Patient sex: M
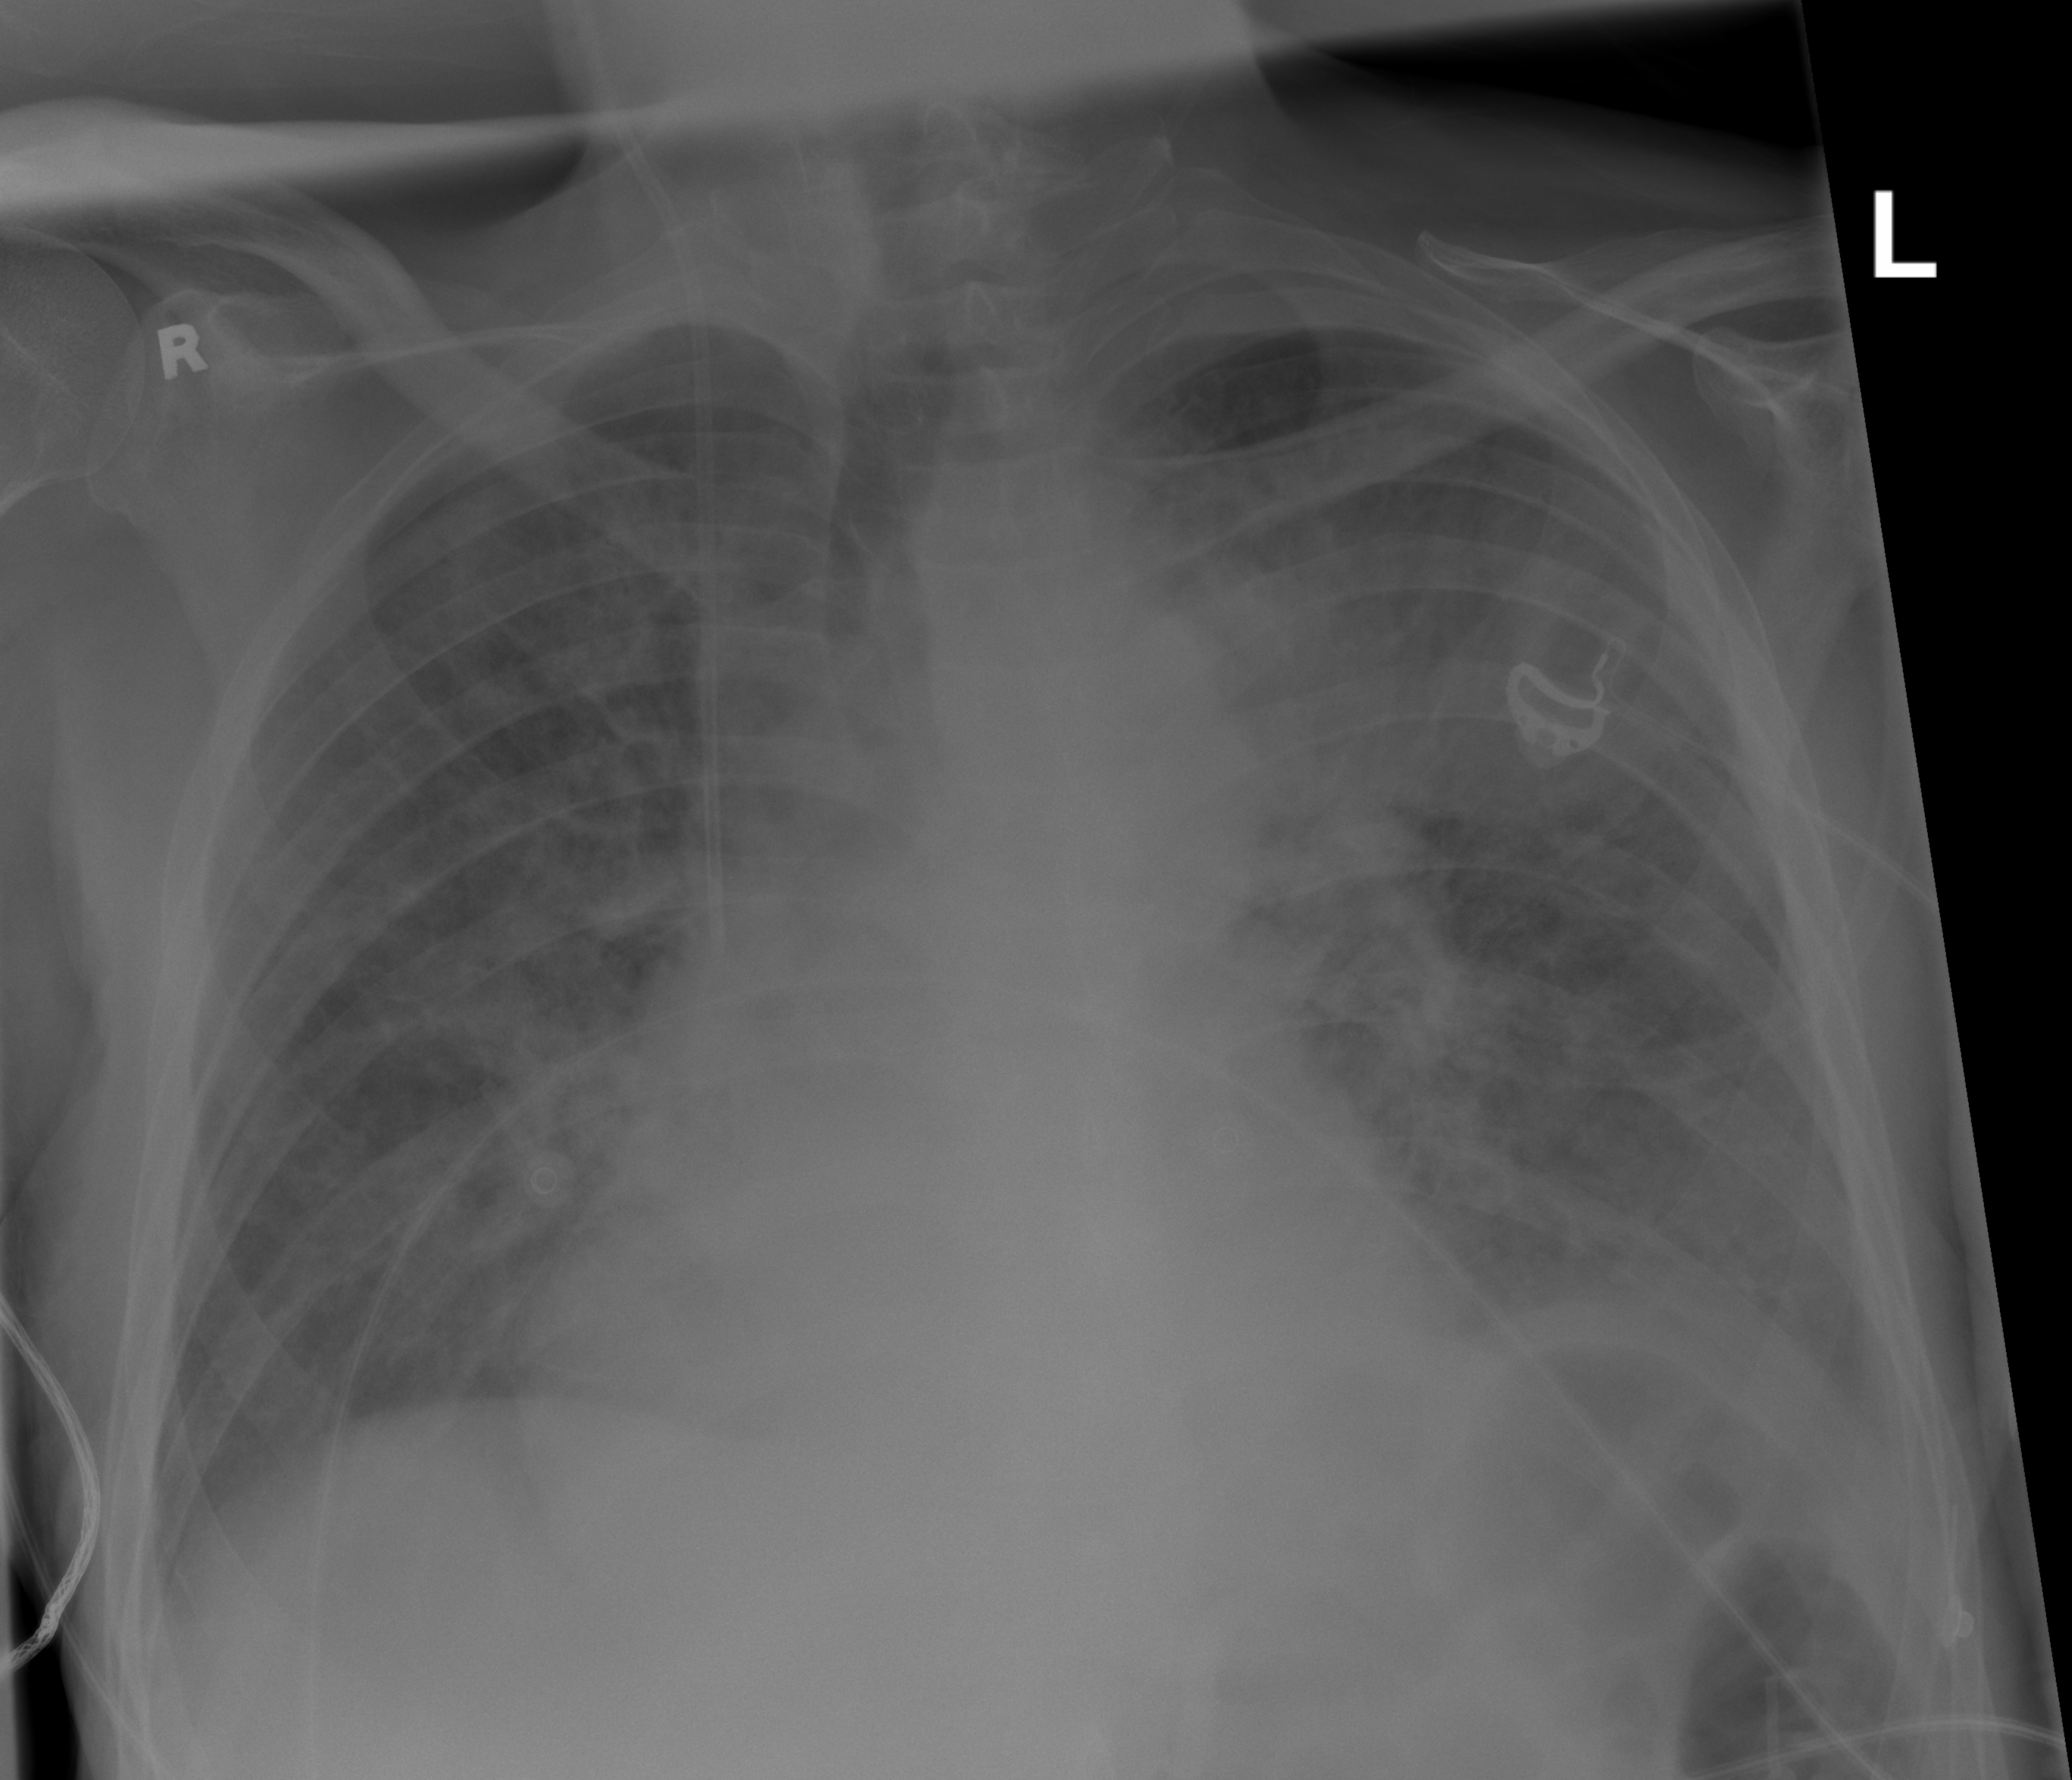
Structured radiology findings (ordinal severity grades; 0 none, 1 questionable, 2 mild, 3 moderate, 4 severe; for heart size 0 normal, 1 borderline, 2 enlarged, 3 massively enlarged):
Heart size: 2
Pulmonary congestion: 0
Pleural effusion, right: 0
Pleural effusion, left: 0
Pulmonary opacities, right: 3
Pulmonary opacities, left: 3
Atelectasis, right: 0
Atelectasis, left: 2